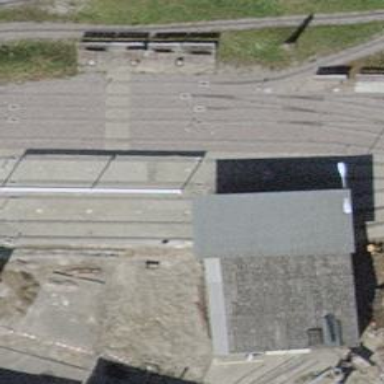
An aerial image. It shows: Miniature railway.